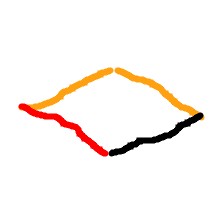
Shape: rhombus